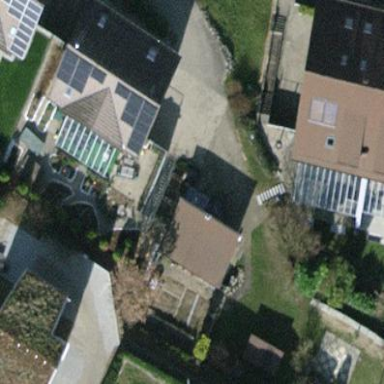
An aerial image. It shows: Detached building with tile roof.